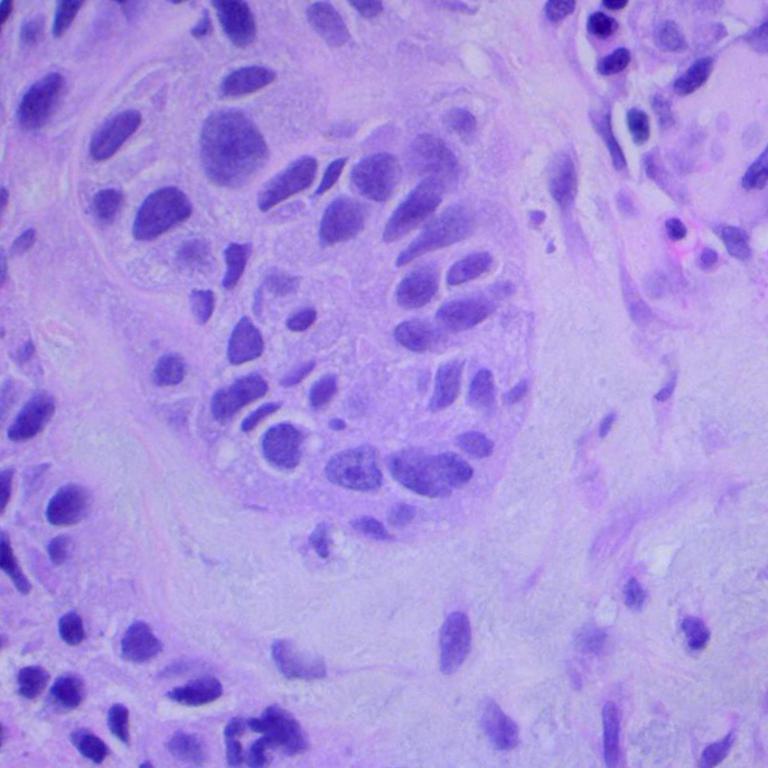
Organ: lung
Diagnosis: squamous carcinomas